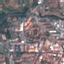
Land use / land cover class: Residential